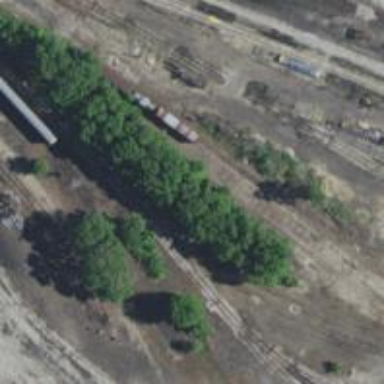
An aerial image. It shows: Railway spur service.